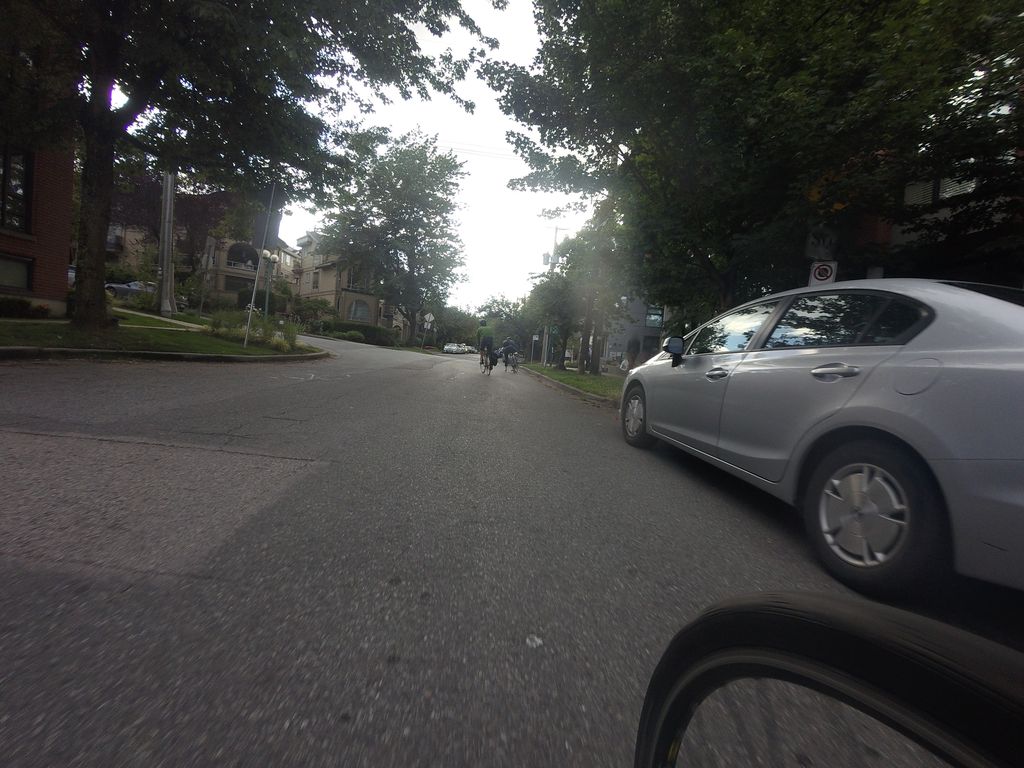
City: vancouver